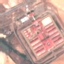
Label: Industrial